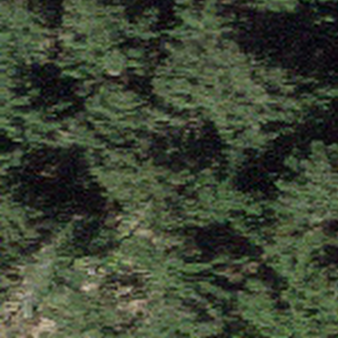
Label: other